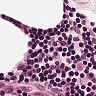
Metastatic tissue present: no